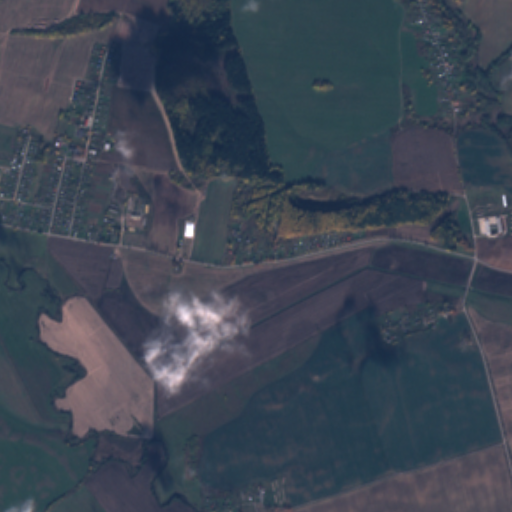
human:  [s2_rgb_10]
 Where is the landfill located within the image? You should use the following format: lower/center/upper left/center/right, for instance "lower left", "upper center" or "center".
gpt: There is no landfill in the image.